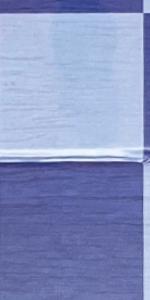
Label: Empty